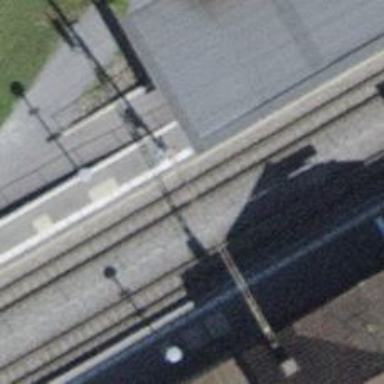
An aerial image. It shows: Stop position for public transport on the railway.